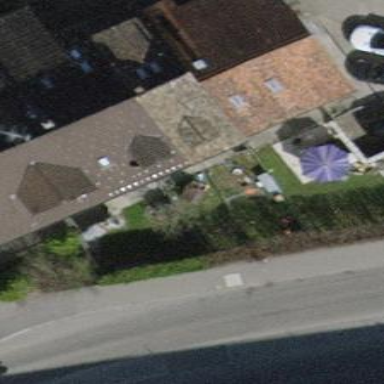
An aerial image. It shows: Terrace-style building with gabled roof.